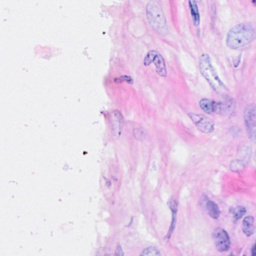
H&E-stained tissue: Breast